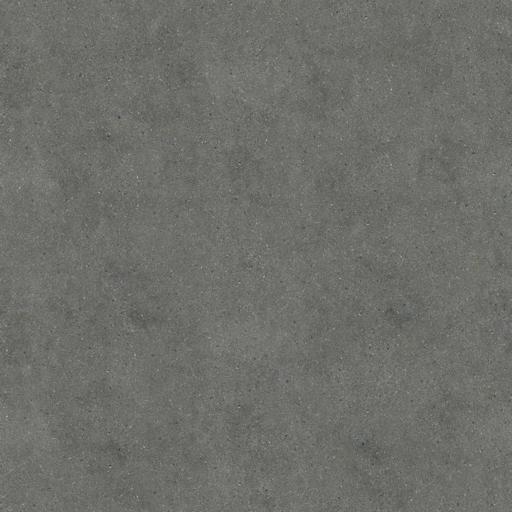
Tags: asphalt clean dark grey smooth